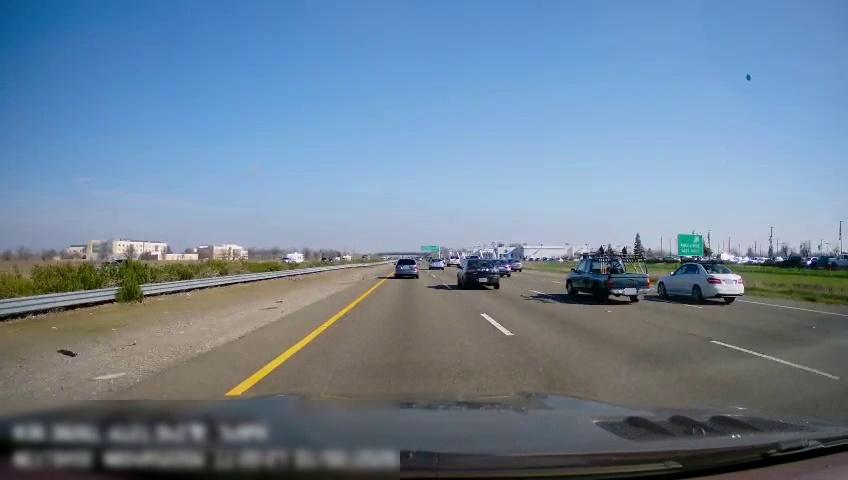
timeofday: Day
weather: Sunny
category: Drivable Space
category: Vehicles | Car
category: Vehicles | Car
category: Vehicles | Car
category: Vehicles | SUV
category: Vehicles | Car
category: Vehicles | Car
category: Vehicles | Car
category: Vehicles | Truck
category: Vehicles | SUV
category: Vehicles | SUV
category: Vehicles | Car
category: Lanes | Current Lane
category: Lanes | Current Lane
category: Lanes | Alternate Lane
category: Lanes | Alternate Lane
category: Lanes | Alternate Lane
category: Traffic | Signs
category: Traffic | Signs